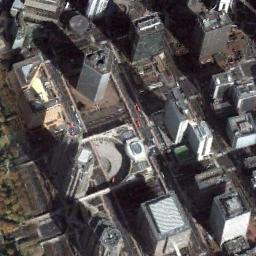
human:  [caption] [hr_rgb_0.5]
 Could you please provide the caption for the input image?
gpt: The commercial area is consist of many tall buildings .

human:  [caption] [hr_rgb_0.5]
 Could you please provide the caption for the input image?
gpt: In a commercial district there are several tall buildings of different shapes and several roads with many cars .

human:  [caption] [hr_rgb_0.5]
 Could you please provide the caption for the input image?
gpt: The buildings are very dense, There are many houses .

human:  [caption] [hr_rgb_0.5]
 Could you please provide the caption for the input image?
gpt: A commercial area has lots of high-rise buildings .

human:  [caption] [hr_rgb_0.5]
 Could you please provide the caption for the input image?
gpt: There are buildings arranged neatly on a commercial area .